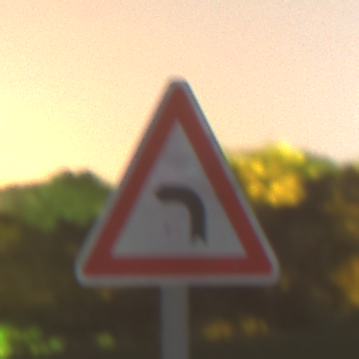
Verkehrszeichen: KurveLinks
Umgebung: Outdoor, Suburban
Tageszeit: Night
Wetter: Clear
Licht: Artificial
Jahreszeit: NotSpecified
Kontrast: MediumContrast